Question: I am trying to wrap a symmetric key using the Web Crypto API but get an error:
'DOMException: key.usages does not permit this operation'

Still very new to using the Web Crypto API so I do not fully understand why this is an issue. I want to wrap the symmetric key with the Public Key and later one unwrap it with my Private Key.
I extracted the problem into a small code sandbox <URL>
Alternatively, the following steps can be used to reproduce the problem.
- Generate CryptoKey Pair (I used RSA here)- Generate Symmetric Key- Call'''
window.crypto.subtle.wrapKey(
"raw",
fileKey,
publicKey,
publicKey.algorithm.name
);
'''
Here is full code from the sandbox:
'''
sync function foo() {
try {
const cryptoKeyPair = await window.crypto.subtle.generateKey(
{
name: "RSA-OAEP",
modulusLength: 4096,
publicExponent: new Uint8Array([1, 0, 1]),
hash: "SHA-256"
},
true,
["encrypt", "decrypt"]
);
const publicKey = cryptoKeyPair.publicKey;
const fileKey = await window.crypto.subtle.generateKey(
{ name: "AES-GCM", length: 256 },
true,
["encrypt", "decrypt"]
);
const wrapKeyResult = await window.crypto.subtle.wrapKey(
"raw",
fileKey,
publicKey,
publicKey.algorithm.name
);
// ^^ here we get error: DOMException: key.usages does not permit this operation
/**
* {
* code: 15
* message: "key.usages does not permit this operation"
* name: "InvalidAccessError"
* }
*/
console.log("Wrapped Key", wrapKeyResult);
} catch (error) {
console.error("something went wrong", error);
throw error;
}
foo()
.then((res) => {
console.log("I succeeded!");
})
.catch((error) => console.log("I failed with ", error));
'''
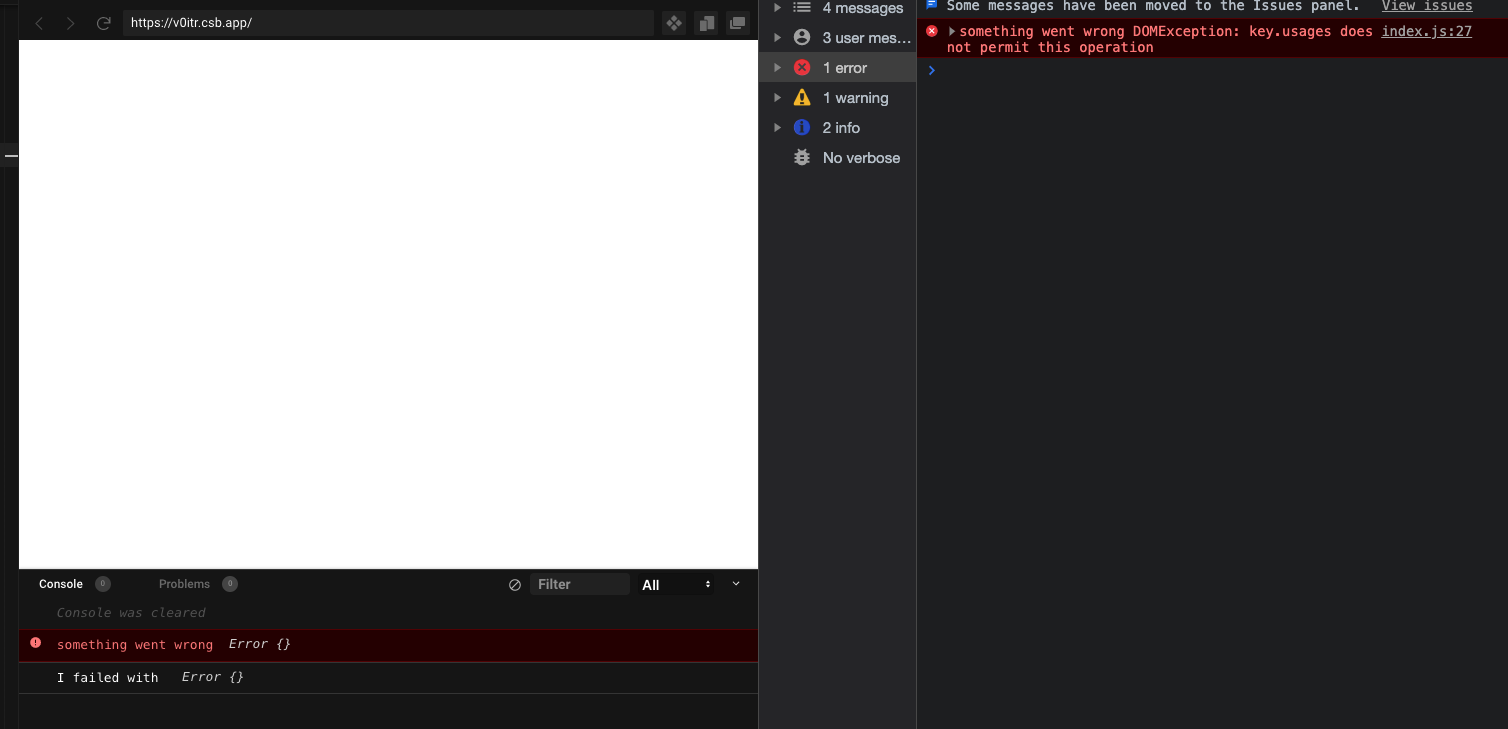
Answer: In <URL> are applied. Correct would be 'wrapKey' and 'unwrapKey', since the RSA key pair is used for wrapping/unwrapping the symmetric AES-GCM key:
'''
async function foo() {
try {
const cryptoKeyPair = await window.crypto.subtle.generateKey(
{
name: "RSA-OAEP",
modulusLength: 4096,
publicExponent: new Uint8Array([1, 0, 1]),
hash: "SHA-256"
},
true,
["wrapKey", "unwrapKey"] // Apply wrapKey and unwrapKey here!
);
const publicKey = cryptoKeyPair.publicKey;
const fileKey = await window.crypto.subtle.generateKey(
{ name: "AES-GCM", length: 256 },
true,
["encrypt", "decrypt"]
);
const wrapKeyResult = await window.crypto.subtle.wrapKey(
"raw",
fileKey,
publicKey,
publicKey.algorithm.name
);
console.log("Wrapped Key", new Uint8Array(wrapKeyResult));
} catch (error) {
console.error("something went wrong", error);
throw error;
}
}
foo()
.then((res) => {
console.log("I succeeded!");
})
.catch((error) => console.log("I failed with ", error));
'''